Interaction volume radius: 5 \u00c5
Interaction volume height: 10 \u00c5
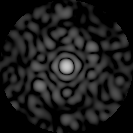
Disorder parameter: 0.8622